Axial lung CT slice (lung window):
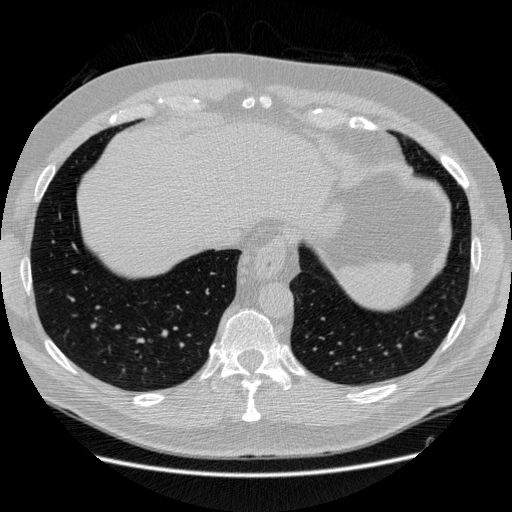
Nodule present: no